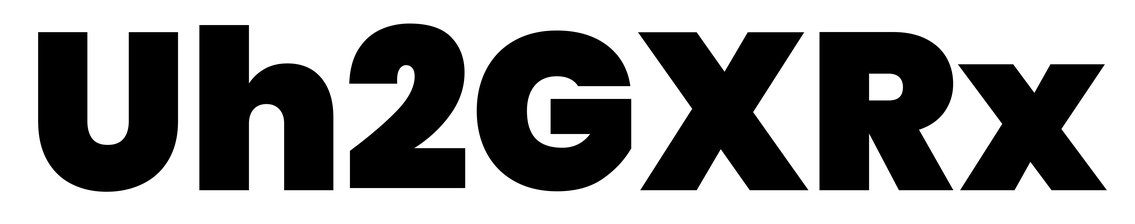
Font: Poppins-Black